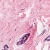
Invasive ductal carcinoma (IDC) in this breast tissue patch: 0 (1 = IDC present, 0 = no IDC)